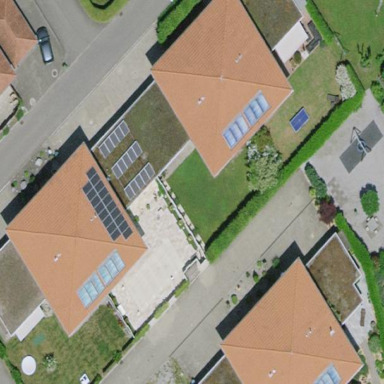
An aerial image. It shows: Semidetached house.